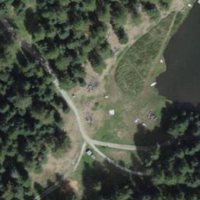
EUNIS habitat code: 43
Species observed at this site:
Eryngium alpinum
Rana temporaria
Sorbus aucuparia
Tussilago farfara